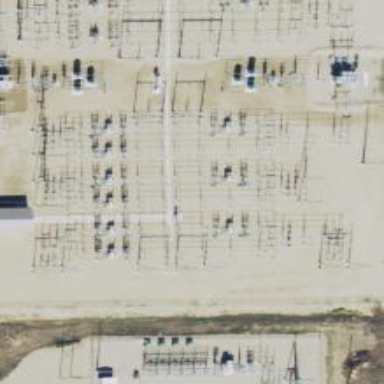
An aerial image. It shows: Switch used for power control.